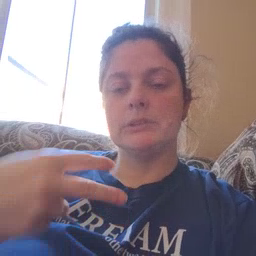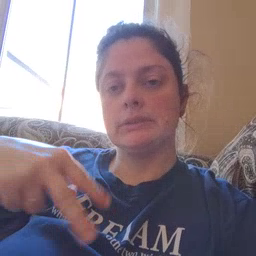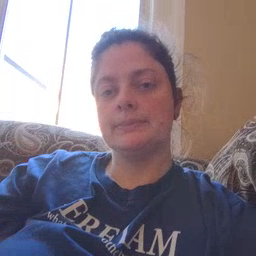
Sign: dance